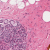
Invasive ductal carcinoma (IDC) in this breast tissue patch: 0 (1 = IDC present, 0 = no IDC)